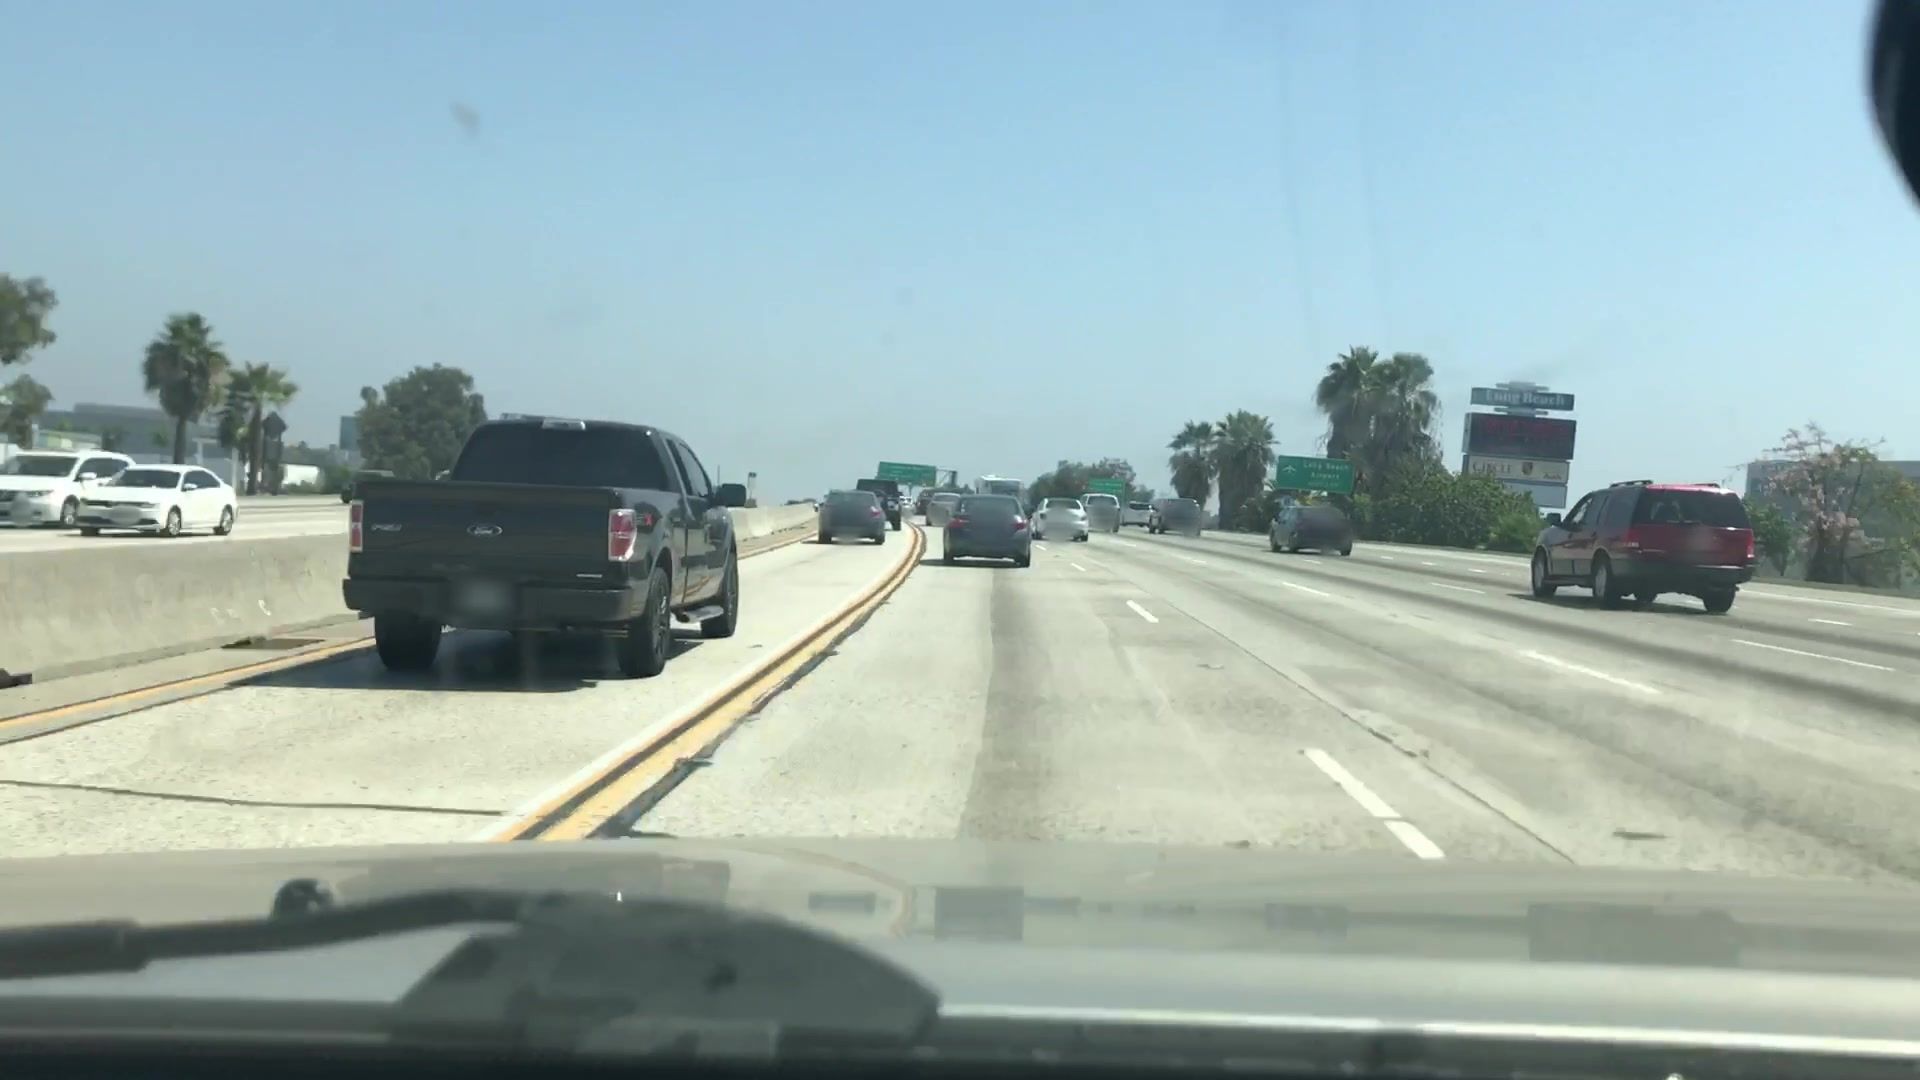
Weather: clear
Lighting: day
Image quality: slightly poor
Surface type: driving surface
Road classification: motorway
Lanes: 6
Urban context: urban centre
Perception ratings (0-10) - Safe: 1.48, Lively: 5.14, Beautiful: 1.88, Boring: 5.21, Depressing: 5.43, Wealthy: 4.49